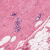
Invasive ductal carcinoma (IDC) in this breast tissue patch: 0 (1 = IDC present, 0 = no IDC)